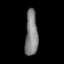
Tissue: lung
Cell type: Endothelial cells
Senescence score: 0.5622
Nuclear area (px): 561
Mean DAPI intensity: 129.034